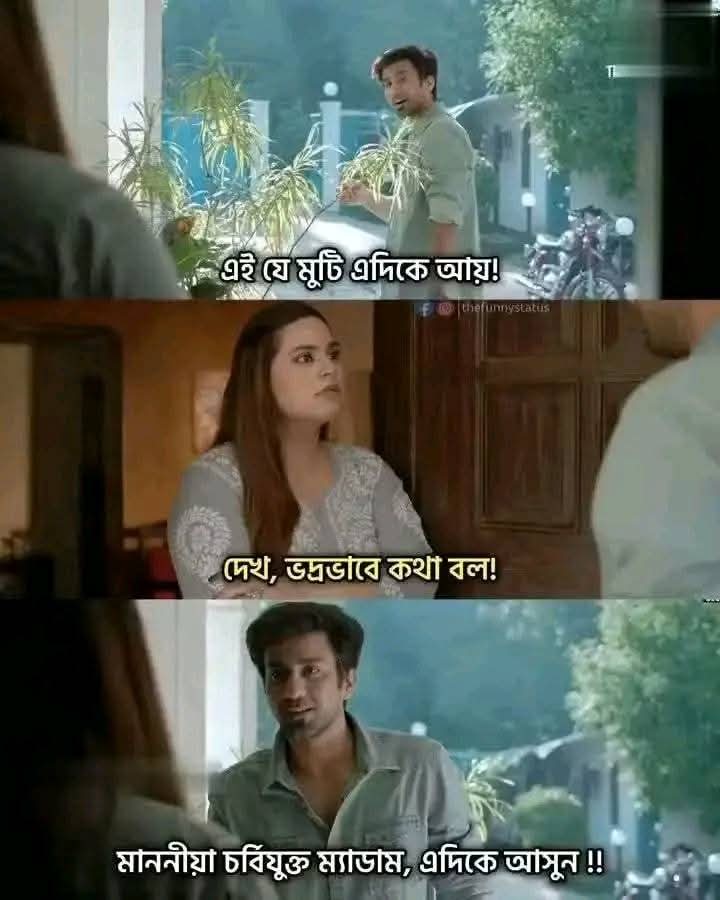
Text: -এই যে মুটি এদিকে আয়!
দেখ, ভদ্রভাবে কথা বল!
মাননীয়া চর্বিযুক্ত ম্যাডাম, এদিকে আসুন !!
Label: Hate
Hate category: Personal Offence
Targeted group: Community